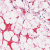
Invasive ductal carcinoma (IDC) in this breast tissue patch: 0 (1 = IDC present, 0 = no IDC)